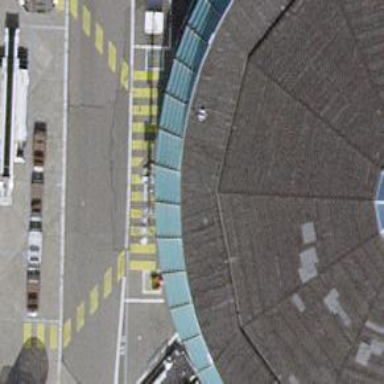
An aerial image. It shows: Airport gate.